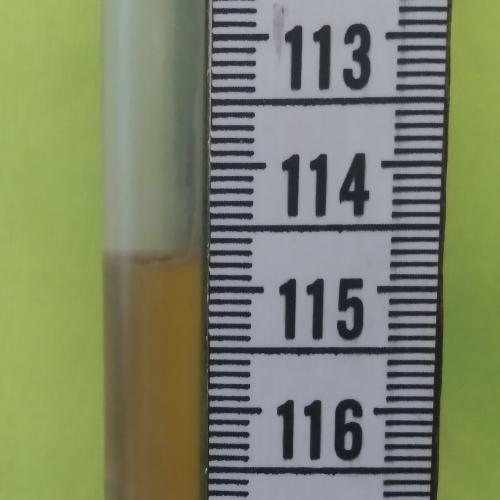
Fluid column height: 114.8 cm